Interaction volume radius: 10 \u00c5
Interaction volume height: 35 \u00c5
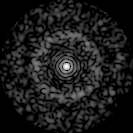
Disorder parameter: 0.824